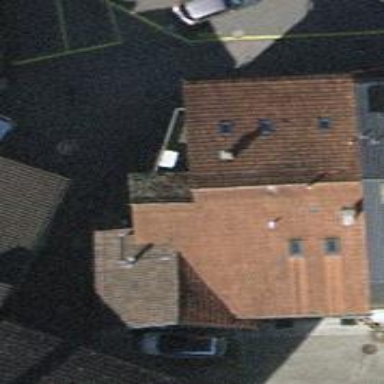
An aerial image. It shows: Skillion-roofed building.